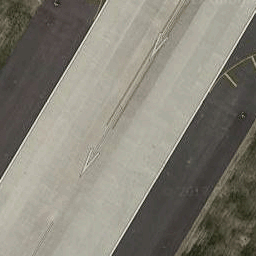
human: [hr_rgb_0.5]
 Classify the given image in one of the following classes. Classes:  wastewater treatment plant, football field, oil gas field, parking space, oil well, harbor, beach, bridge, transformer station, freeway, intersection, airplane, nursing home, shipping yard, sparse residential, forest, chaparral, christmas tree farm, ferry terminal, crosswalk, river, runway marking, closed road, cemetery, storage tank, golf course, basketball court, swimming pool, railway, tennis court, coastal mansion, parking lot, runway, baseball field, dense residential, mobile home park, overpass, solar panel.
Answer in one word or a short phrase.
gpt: runway